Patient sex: M
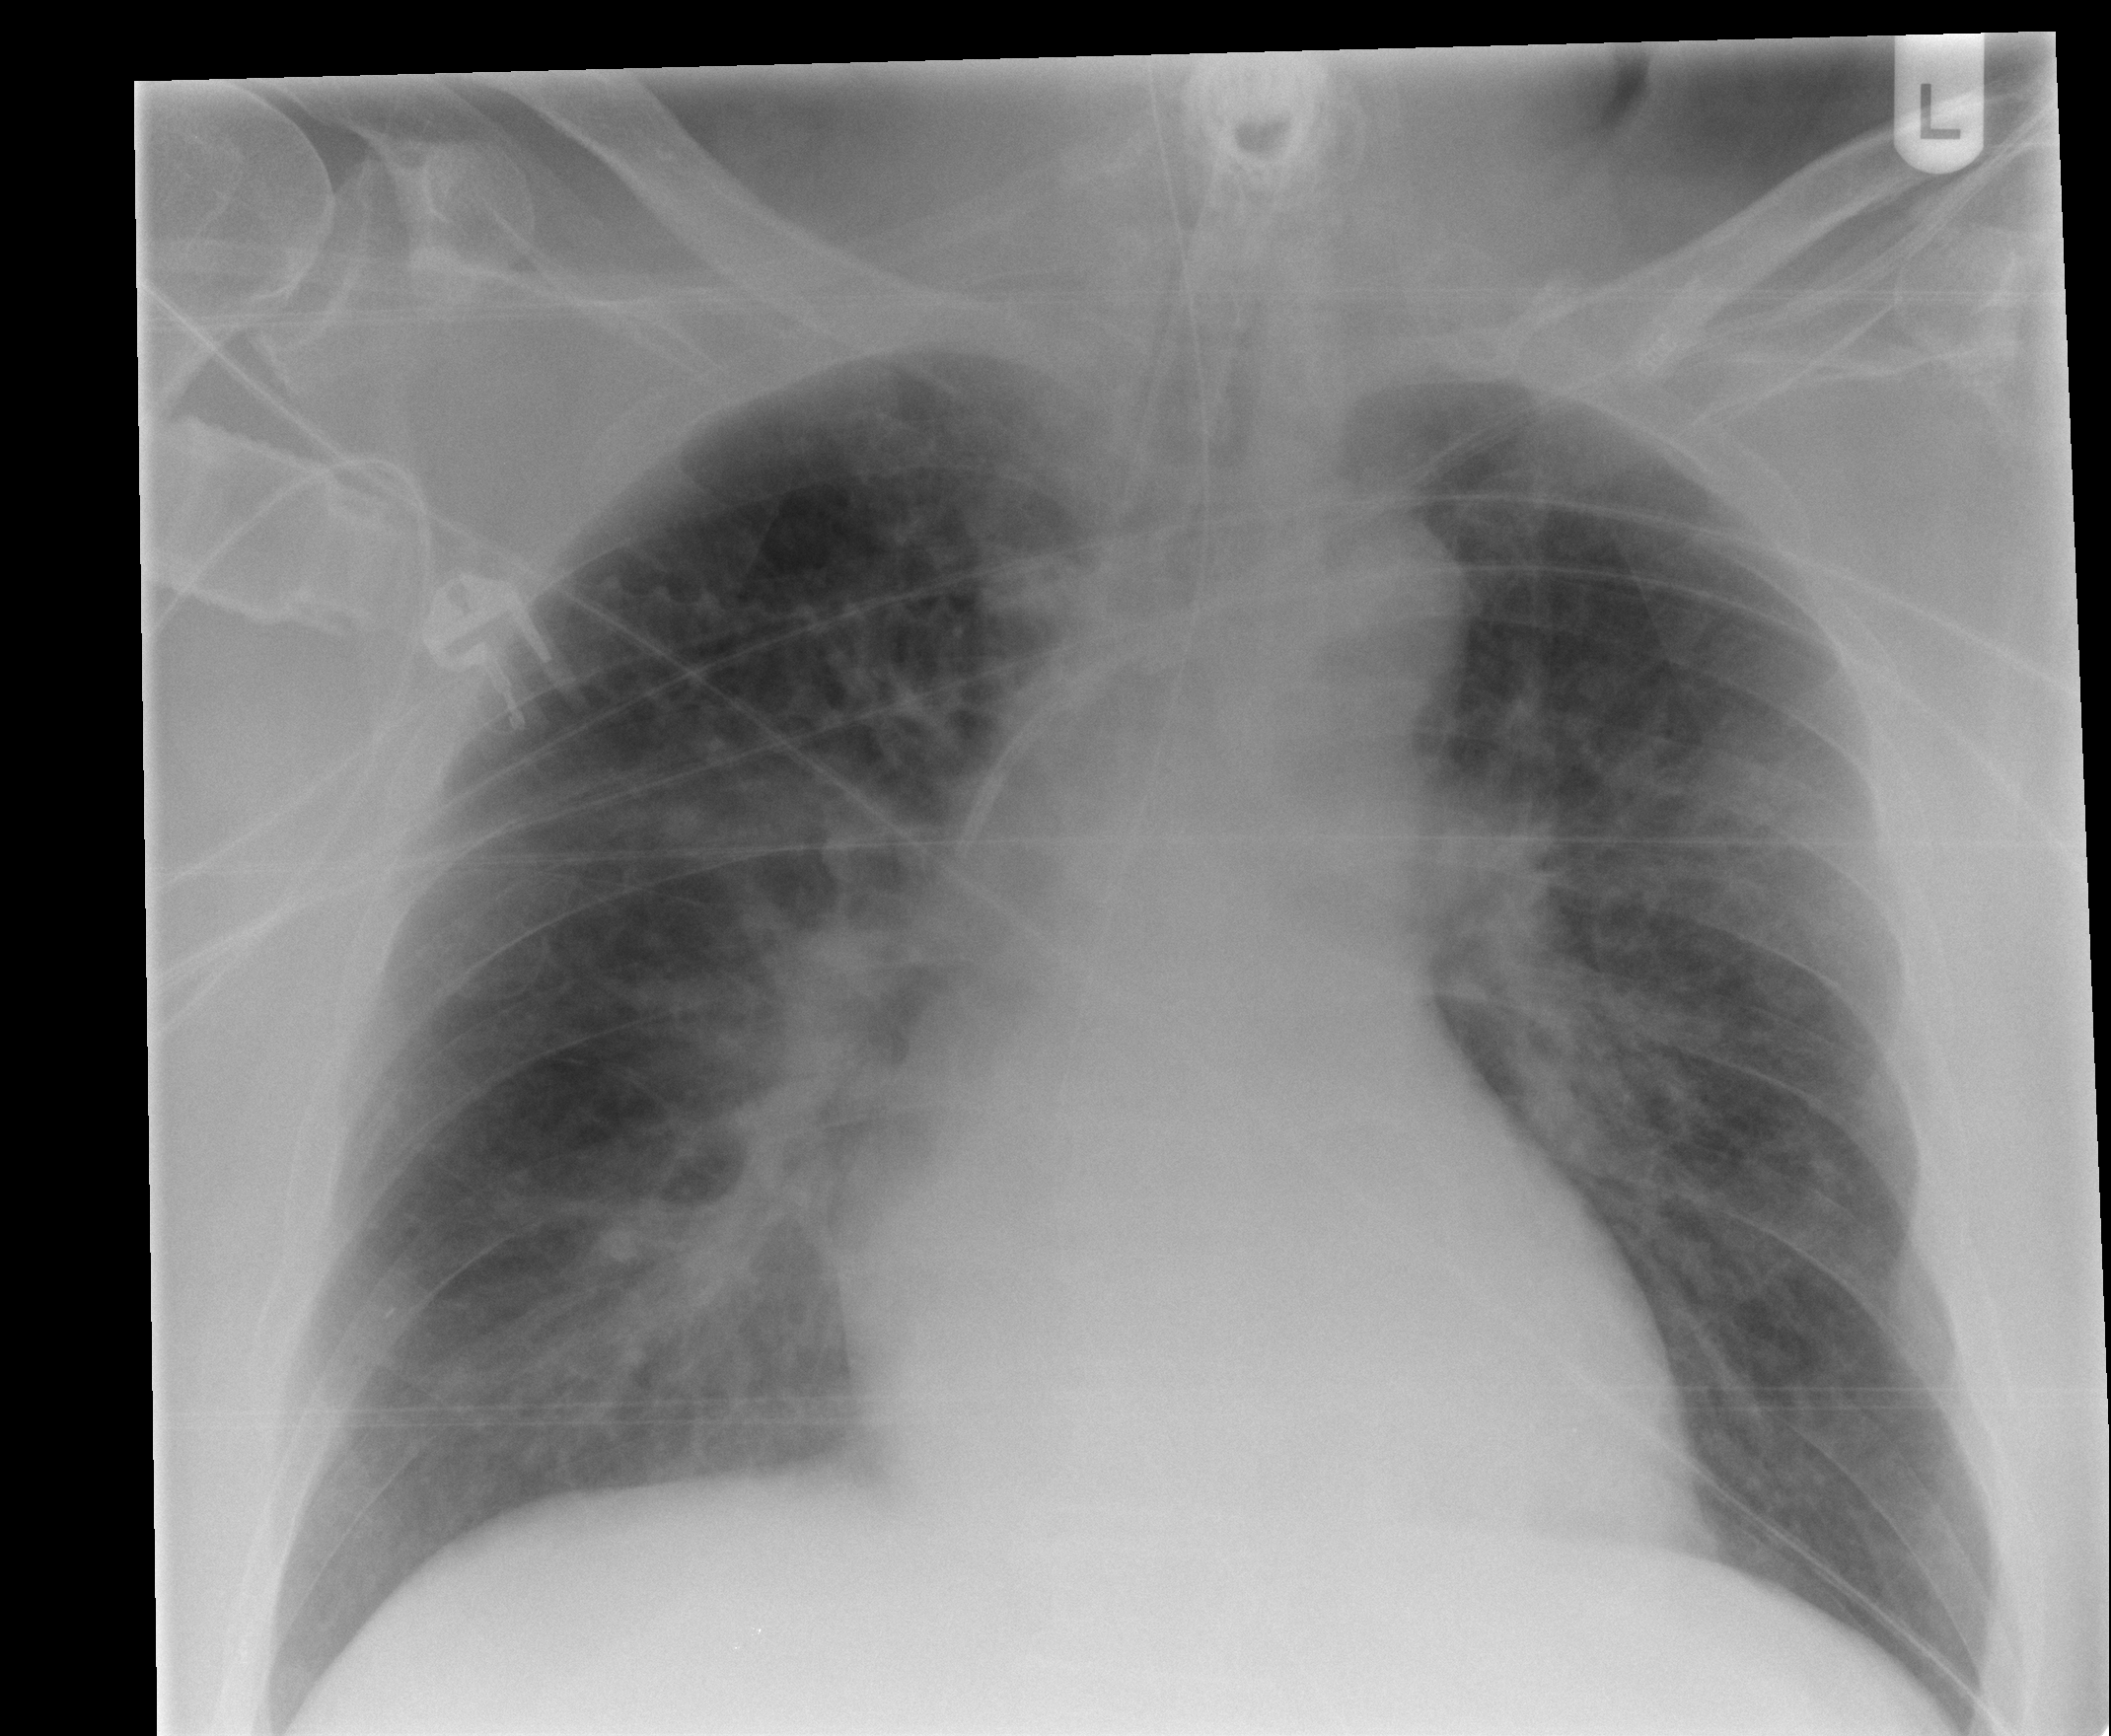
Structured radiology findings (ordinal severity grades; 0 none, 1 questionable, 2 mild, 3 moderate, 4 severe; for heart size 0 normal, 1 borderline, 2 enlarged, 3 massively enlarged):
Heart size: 0
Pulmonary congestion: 3
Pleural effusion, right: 0
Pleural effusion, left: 0
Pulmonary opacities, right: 2
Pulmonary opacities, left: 1
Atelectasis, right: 0
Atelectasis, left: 0